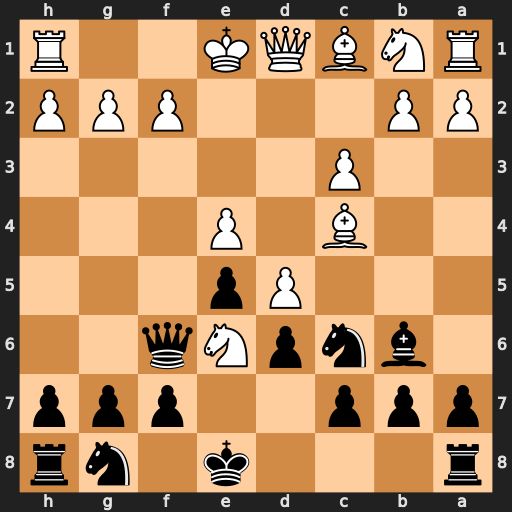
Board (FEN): r3k1nr/ppp2ppp/1bnpNq2/3Pp3/2B1P3/2P5/PP3PPP/RNBQK2R
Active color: b
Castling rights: KQkq
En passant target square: -
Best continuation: Qxf2#